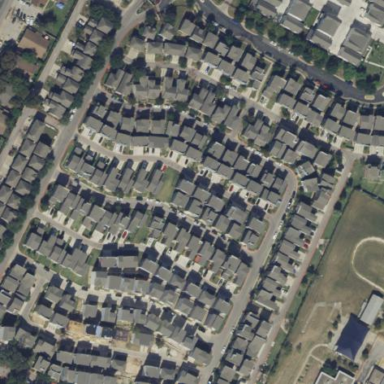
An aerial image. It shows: Condominium within residential area.